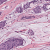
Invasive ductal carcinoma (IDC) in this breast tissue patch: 1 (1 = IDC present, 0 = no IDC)